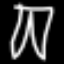
Label: pants